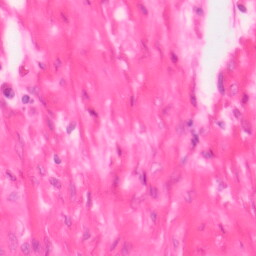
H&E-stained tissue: Colon